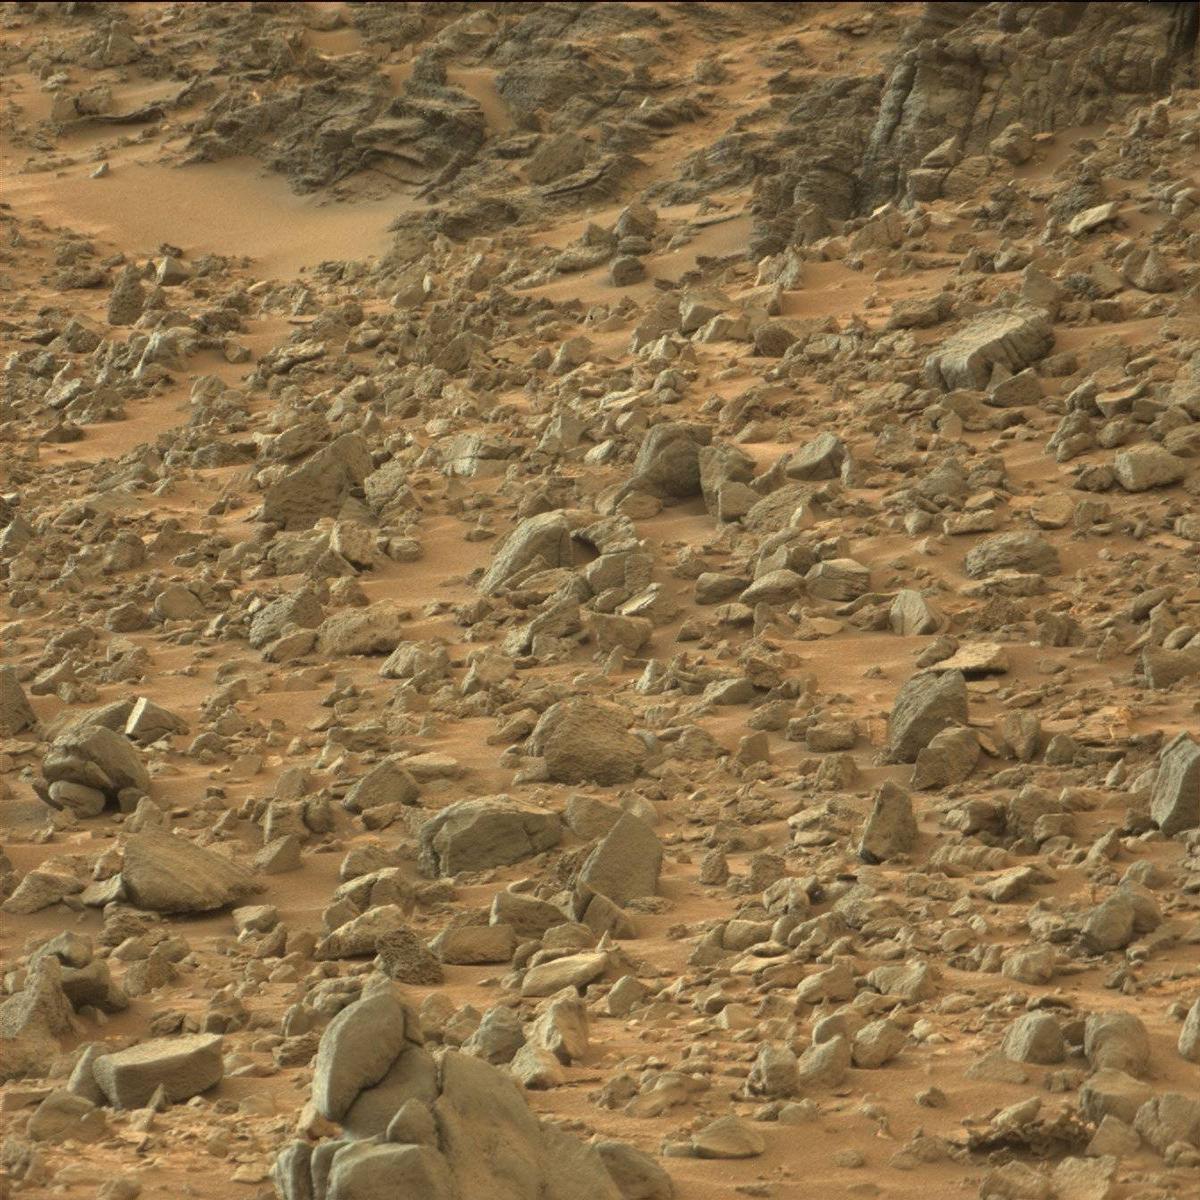
Terrain classes present: Bedrock, Sand / Soil